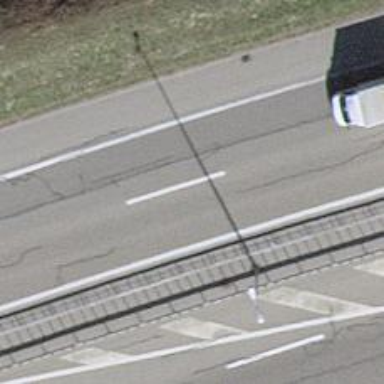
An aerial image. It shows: Asphalt motorway.